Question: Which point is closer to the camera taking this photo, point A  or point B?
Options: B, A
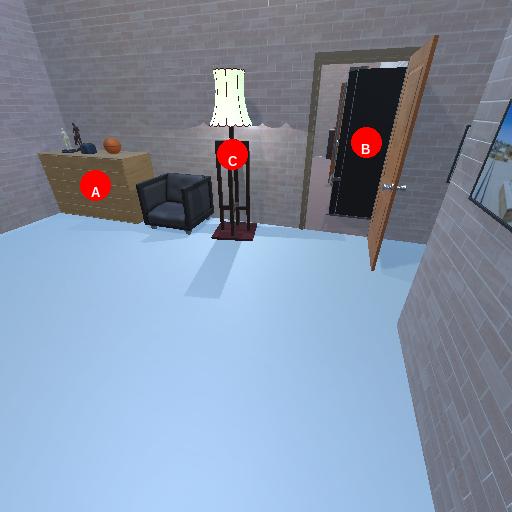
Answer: B